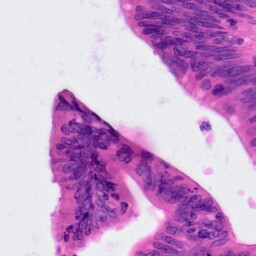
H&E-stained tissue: Colon